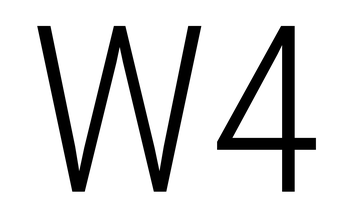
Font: Roboto_Condensed_Light